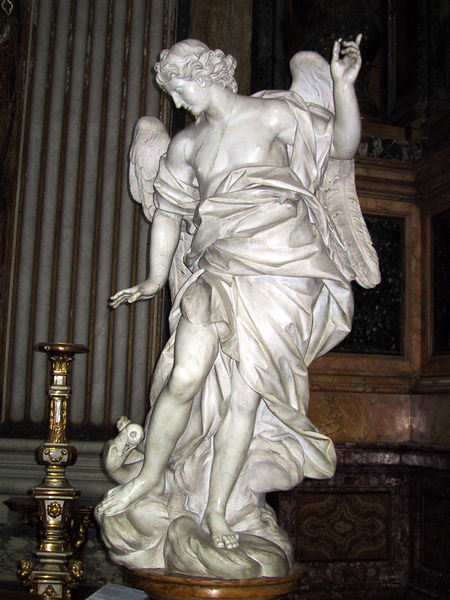
Titel: Altar und Grab des hl. Johannes Berchmanns
Künstler: Andrea Pozzo
Standort: Rom, S. Ignazio (EU - I - Latium)
Schlagwörter: dunkel, feder, flügel, hand, himmel, mann, nackt, umhang, vogel, wasser, weiß, brust, finger, frau, geste, haar, holz, kleid, marmor, orange, säule, blick, obst, tuch, hemd, jung, arm, augen, federn, sockel, stein, hals, hände, möbel, kirche, auge, figur, gewand, gold, haare, locke, locken, rokoko, schulter, engel, frucht, skulptur, statue, apfel, schnabel, schwan, pilaster, zeigefinger, leuchter, bildhauerei, halbnackt, podest, foto, schönheit, schlange, gestus, orgel, maul, drache, vergoldung, georg, zeigegestus, nippel, bekleidet, verweis, georgius, kleif, wallender stoff, lokcen, fakten, leuchterhalter, weißmarmor